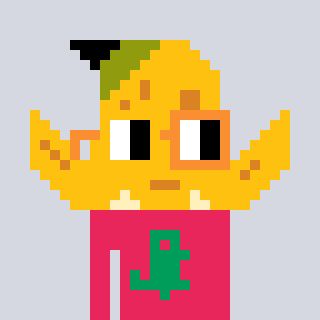
a pixel art character with square yellow and orange glasses, a banana-shaped head and a redpinkish-colored body on a cool background